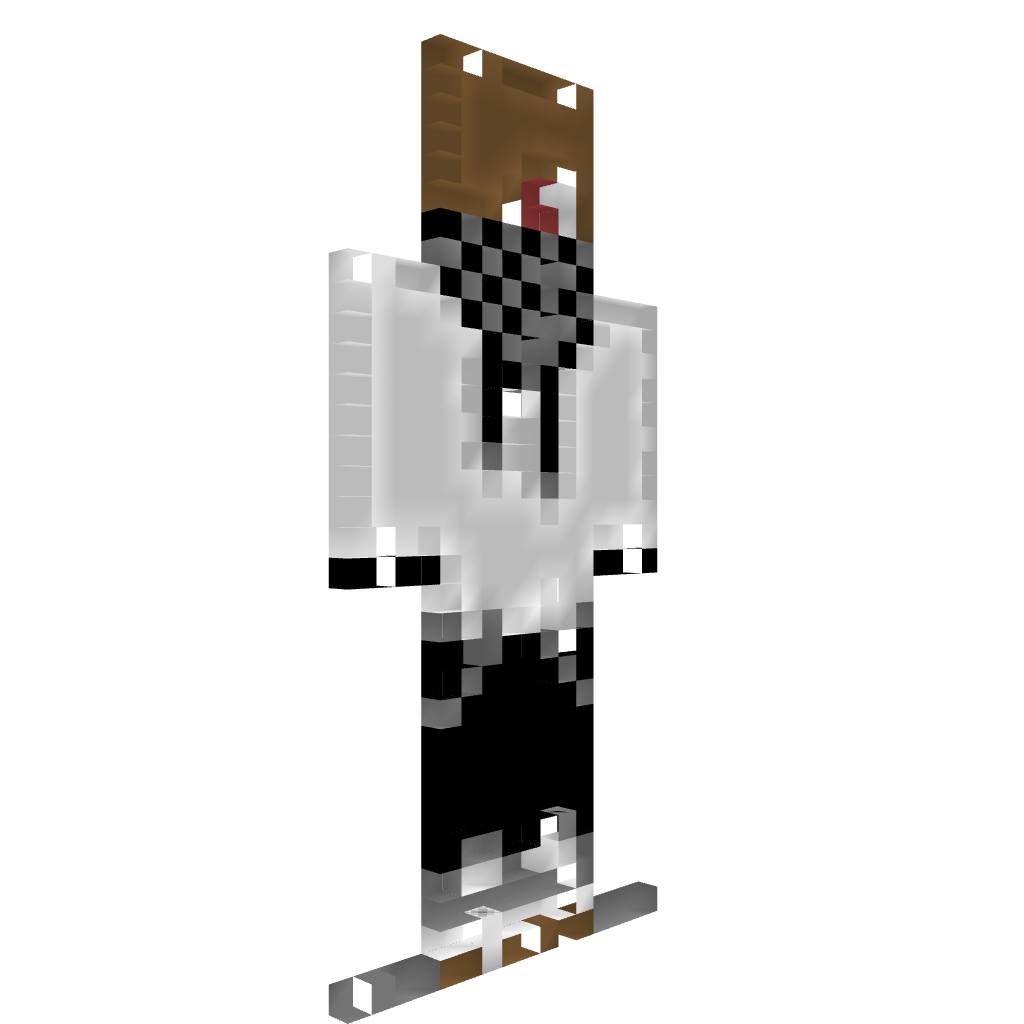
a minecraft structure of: MasterSteve2 Statue bad low quality